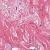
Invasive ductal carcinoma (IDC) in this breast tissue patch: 0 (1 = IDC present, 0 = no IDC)